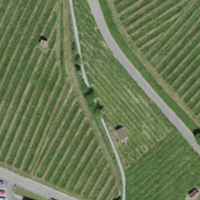
EUNIS habitat code: 40
Species observed at this site:
Cruciata laevipes